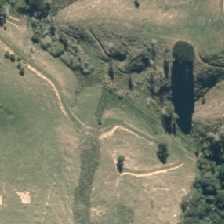
Land cover: low_producing_grassland